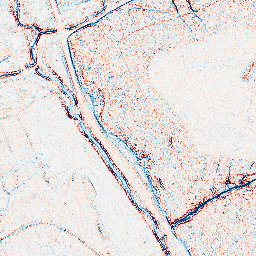
Category: classical
Decomposition family: uniform
Decomposition parameters: size: 3
Upsampling method: quintic
Upsampling parameters: scale: 4
Upsampling scale: 4